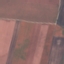
Land use / land cover: AnnualCrop